Question: I need to create the rows columns like this:

This is testing code im just implementing the logic for snapshot.
source code
'''
$data = array('early','early','comment1','comment2','20','30');
function create_table($data)
{
$res = '<table width="200" cellpadding="1" cellspacing="1" border="1">';
$max_data = sizeof($data);
$ctr = 1;
foreach ($data as $db_data)
{
if ($ctr % 2 == 0) $res .= '<td>' . $db_data. '</td></tr>';
else
{
if ($ctr < $max_data) $res .= '<tr><td>' . $db_data. '</td>';
else $res .= '<tr><td colspan="2">' . $db_data. '</td></tr>';
}
$ctr++;
}
return $res . '</table>';
}
echo create_table($data);
'''
html
'''
<h2>Entry Fee</h2>
<table border="0" class="tb not-mobile">
<tr>
<td width="30%" rowspan="3">Early (Payment received by 1/4/15) </td>
<td width="58%">MD/DO</td>
<td width="12%" class="aligncenter">$23</td>
</tr>
<tr>
<td>CRNA/PA</td>
<td class="aligncenter">$37</td>
</tr>
<tr>
<td>RESIDENT/RN/OTHERS</td>
<td class="aligncenter">$49</td>
</tr>
<tr>
<td rowspan="3">Early (Payment received by 1/4/15) </td>
<td>MD/DO</td>
<td class="aligncenter">$23</td>
</tr>
<tr>
<td>CRNA/PA</td>
<td class="aligncenter">$37</td>
</tr>
<tr>
<td>RESIDENT/RN/OTHERS</td>
<td class="aligncenter">$49</td>
</tr>
</table>
'''
- -
array structure
'''
Array
(
[0] => Array(
[type] => General Public Tickets Adult
[metadata] => Array(
[0] => Array(
[amount] => 50
[comment] => (Working Days)
)
[1] => Array(
[amount] => 80
[comment] => (Saturday/ Sunday/ Holiday)
)
)
)
[1] => Array(
[type] => Special Tickets Children
[metadata] => Array(
[0] => Array(
[amount] => 300
[comment] => (Saturday/ Sunday/ Holiday)
)
[1] => Array(
[amount] => 10000
[comment] => (Monday afternoon)
)
)
)
)
'''
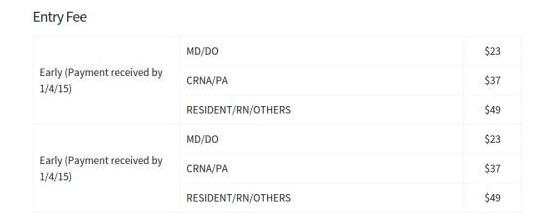
Answer: It is not possible the way you want it to be done. You have to create a 2D array and get the data from that.
Here is an example:
'''
<?php
// On the line below, create your own associative array:
$myArray = array ( 'Early (Payment received by 1/4/15)' => array('MD/DO', '$23','RNA/PA', '$37','RESIDENT/RN/OTHERS', '$49'),
'Early (Payment received by 1/4/15) ' => array('MD/DO', '$23','RNA/PA', '$37','RESIDENT/RN/OTHERS', '$49'));
// On the line below, loop through the array and output
// *all* of the values to the page:
print '<table width="800" cellpadding="1" cellspacing="1" border="1">';
foreach ($myArray as $place => $task)
{
print "<tr><td rowspan='4'>".$place."</td></tr>";
$i = 0;
print "<tr>";
foreach ($task as $thingToDo)
{
$i++;
if ($i == 2)
{
print "<td>".$thingToDo."</td>";
print "</tr>";
$i = 0;
}
else
{
print "<td>".$thingToDo."</td>";
}
}
}
print " </table>";
?>
'''
Output:

Hope this helps